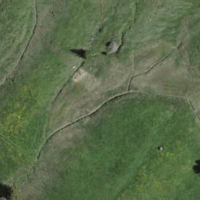
EUNIS habitat code: 25
Species observed at this site:
Apis mellifera
Gentiana clusii